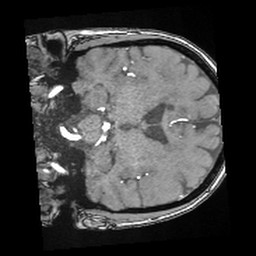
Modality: angio
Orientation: coronal
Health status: ill
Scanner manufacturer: siemens
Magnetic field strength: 3 T
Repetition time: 0.022 s
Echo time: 0.0036 s